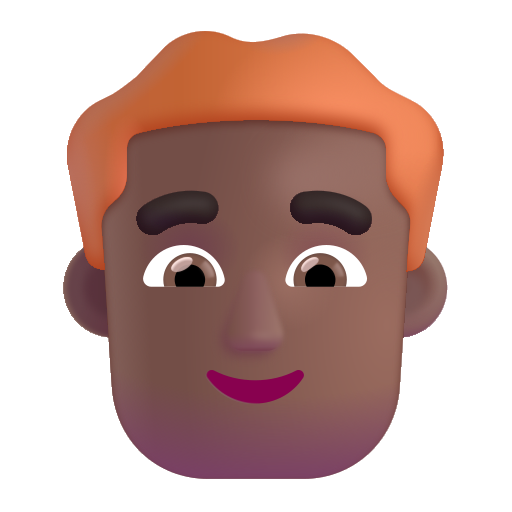
man red hair color  dark